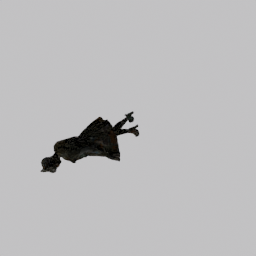
Label: people